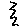
Label: zigzag